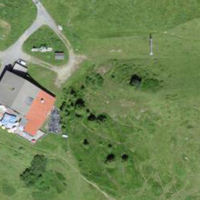
EUNIS habitat code: 24
Species observed at this site:
Vaccinium uliginosum
Campanula barbata